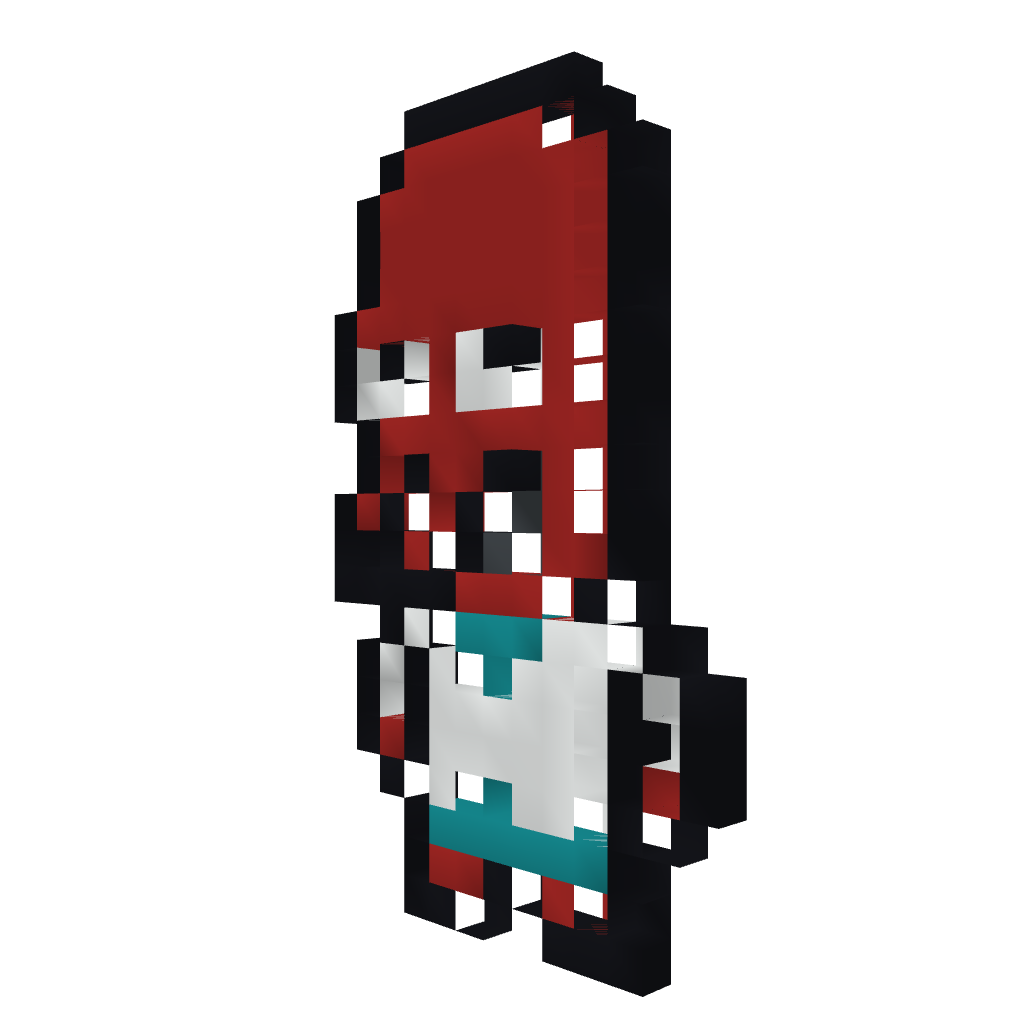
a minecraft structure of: Toon Zoidberg